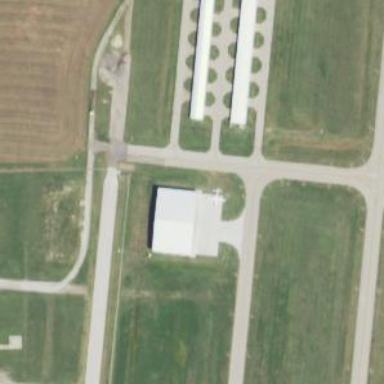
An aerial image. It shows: View of taxiway at the airport.